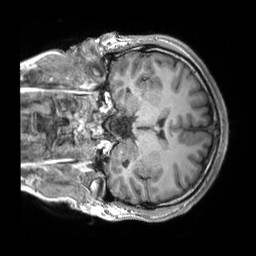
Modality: T1w
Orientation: coronal
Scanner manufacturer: siemens
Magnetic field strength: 3 T
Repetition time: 2.25 s
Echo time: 0.00306 s